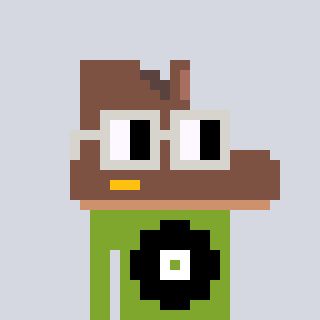
a pixel art character with square light gray glasses, a boot-shaped head and a slimegreen-colored body on a cool background